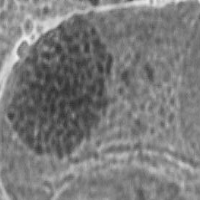
Label: prophase